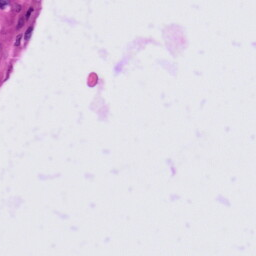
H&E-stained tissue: Tonsil